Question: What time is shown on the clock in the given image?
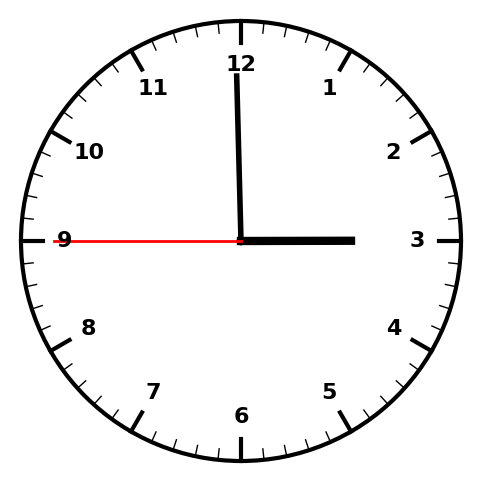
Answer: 02:59:45